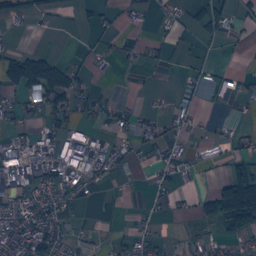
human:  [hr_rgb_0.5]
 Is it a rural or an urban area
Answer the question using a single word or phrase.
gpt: urban

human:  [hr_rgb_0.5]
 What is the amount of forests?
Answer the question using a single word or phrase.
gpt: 136

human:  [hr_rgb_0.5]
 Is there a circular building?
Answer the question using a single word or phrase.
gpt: yes

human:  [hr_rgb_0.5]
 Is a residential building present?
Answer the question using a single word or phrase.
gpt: yes

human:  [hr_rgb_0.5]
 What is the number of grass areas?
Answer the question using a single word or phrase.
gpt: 272

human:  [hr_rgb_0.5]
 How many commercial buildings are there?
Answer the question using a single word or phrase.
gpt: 91

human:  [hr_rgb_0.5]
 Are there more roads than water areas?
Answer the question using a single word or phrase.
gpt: yes

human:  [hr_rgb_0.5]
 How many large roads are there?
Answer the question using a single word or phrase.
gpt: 0

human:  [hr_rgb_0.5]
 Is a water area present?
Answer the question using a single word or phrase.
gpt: yes

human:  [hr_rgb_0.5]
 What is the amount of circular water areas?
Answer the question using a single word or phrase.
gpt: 2

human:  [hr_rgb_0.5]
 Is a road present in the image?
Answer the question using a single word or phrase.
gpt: yes

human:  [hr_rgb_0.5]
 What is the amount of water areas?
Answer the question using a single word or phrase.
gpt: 38

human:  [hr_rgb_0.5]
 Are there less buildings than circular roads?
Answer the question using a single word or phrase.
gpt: no

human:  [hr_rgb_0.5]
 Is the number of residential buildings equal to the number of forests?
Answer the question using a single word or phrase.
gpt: no

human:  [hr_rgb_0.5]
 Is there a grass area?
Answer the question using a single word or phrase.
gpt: yes

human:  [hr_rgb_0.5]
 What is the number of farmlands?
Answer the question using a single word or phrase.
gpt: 113

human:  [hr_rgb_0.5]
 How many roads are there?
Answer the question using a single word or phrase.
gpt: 411

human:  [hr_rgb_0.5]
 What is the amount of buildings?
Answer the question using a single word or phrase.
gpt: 1604

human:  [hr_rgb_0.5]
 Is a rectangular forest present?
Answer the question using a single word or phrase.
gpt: yes

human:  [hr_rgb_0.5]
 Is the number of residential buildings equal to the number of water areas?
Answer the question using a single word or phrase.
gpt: no

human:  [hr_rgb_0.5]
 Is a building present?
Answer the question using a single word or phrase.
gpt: yes

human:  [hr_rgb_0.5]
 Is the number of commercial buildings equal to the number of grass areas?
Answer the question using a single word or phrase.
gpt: no

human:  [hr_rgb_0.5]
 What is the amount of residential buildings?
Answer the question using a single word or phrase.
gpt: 1439

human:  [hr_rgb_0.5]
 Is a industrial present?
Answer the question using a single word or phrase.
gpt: yes

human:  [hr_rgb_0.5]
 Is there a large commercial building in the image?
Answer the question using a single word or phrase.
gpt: yes

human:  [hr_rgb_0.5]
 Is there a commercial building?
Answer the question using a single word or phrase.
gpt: yes

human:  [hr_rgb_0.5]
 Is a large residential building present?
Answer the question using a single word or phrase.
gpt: yes

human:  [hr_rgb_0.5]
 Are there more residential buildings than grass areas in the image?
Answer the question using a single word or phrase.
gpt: yes

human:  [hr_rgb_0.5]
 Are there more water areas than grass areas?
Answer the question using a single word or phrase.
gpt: no

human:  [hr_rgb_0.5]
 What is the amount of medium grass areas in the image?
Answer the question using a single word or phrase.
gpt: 98

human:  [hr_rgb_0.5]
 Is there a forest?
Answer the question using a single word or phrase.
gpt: yes

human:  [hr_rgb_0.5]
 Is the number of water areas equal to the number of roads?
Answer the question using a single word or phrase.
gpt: no

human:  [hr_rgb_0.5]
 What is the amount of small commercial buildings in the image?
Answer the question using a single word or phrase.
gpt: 53

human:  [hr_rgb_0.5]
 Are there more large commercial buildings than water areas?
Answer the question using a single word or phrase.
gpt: no

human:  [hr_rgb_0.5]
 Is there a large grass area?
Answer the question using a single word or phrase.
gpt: yes

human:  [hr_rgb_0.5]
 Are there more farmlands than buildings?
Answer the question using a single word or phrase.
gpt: no

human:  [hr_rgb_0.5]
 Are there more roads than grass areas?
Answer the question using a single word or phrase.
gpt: yes

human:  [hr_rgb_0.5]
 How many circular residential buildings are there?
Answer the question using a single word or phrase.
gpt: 1

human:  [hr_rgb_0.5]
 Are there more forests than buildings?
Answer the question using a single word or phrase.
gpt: no

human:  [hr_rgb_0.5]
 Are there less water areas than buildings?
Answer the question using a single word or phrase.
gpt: yes

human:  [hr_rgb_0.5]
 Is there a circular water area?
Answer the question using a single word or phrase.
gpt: yes

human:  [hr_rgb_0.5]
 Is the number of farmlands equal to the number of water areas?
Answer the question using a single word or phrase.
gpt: no

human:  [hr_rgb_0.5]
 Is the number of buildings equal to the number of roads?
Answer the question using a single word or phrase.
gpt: no

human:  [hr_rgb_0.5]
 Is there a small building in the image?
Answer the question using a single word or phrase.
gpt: yes

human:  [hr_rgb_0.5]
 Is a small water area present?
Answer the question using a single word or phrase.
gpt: yes

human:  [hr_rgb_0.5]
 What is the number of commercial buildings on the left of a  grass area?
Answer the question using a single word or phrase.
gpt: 91

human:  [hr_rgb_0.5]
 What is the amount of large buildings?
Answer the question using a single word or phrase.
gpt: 21

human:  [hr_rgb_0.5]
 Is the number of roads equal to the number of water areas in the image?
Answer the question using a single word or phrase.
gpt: no

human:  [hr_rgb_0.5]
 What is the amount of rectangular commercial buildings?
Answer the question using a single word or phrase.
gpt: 21

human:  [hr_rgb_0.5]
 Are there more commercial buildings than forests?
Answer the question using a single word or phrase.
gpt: no

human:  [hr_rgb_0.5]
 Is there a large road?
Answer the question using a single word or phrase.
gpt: no

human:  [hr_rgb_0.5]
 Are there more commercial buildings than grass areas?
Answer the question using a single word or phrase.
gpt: no

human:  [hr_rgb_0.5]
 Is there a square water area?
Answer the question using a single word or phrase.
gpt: yes

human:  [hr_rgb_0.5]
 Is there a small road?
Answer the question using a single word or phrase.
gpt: yes

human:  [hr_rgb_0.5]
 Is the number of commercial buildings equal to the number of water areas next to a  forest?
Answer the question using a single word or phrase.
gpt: no

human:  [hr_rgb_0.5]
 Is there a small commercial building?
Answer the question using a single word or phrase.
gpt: yes

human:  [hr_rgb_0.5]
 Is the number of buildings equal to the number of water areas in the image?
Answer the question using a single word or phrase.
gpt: no

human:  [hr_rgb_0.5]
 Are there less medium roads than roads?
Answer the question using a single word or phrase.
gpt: yes

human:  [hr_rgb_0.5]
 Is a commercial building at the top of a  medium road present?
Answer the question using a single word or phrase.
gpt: no

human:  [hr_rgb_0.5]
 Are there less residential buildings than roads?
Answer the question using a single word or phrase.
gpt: no

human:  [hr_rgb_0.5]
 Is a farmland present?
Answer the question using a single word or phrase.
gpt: yes

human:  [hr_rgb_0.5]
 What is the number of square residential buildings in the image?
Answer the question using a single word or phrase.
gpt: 1

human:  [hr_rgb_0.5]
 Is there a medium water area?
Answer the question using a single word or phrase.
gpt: yes

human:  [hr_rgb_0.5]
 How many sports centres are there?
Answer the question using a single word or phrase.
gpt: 1